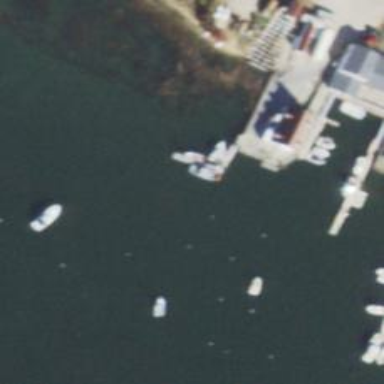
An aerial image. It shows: Commercial mooring pier.